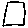
Label: square